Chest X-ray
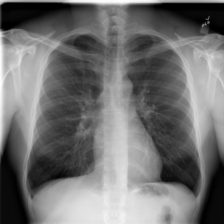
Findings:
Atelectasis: negative
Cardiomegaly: negative
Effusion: negative
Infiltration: negative
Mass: negative
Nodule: negative
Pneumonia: negative
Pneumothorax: negative
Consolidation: negative
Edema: negative
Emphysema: negative
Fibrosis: negative
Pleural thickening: negative
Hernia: negative